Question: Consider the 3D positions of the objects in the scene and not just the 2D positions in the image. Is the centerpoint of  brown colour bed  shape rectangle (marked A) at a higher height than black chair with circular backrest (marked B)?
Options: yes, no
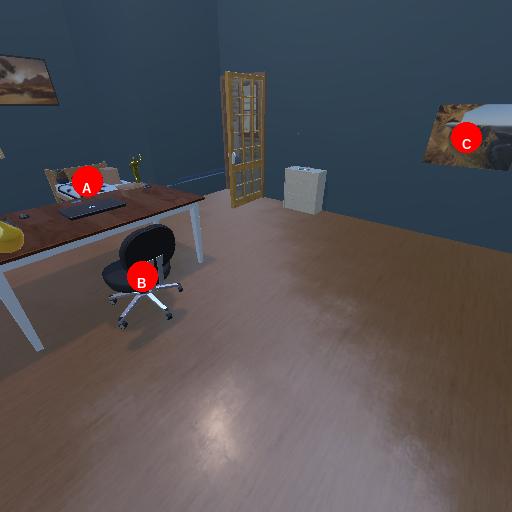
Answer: yes